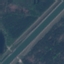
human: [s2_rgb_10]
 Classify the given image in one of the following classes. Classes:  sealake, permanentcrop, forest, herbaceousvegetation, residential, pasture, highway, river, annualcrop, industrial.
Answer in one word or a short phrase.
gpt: River